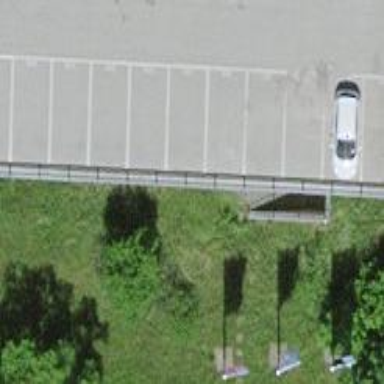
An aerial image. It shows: Parking aisle road that goes through tunnel with ramp.